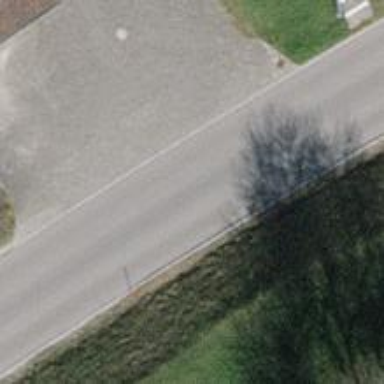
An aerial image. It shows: Road serving as parking aisle.